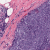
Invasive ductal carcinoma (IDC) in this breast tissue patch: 0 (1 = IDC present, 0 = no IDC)